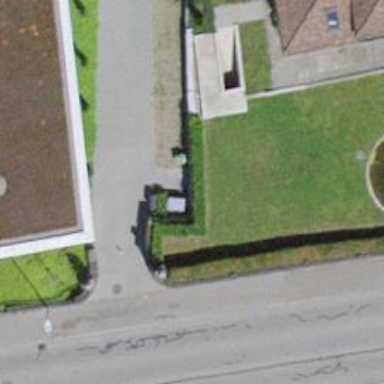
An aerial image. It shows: Hedge acting as barrier.